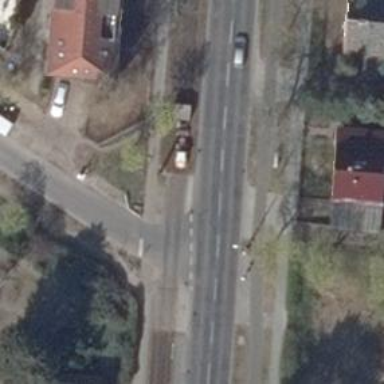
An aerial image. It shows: Unmarked road crossing.